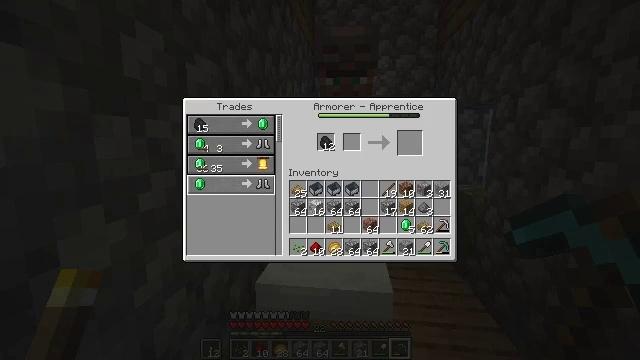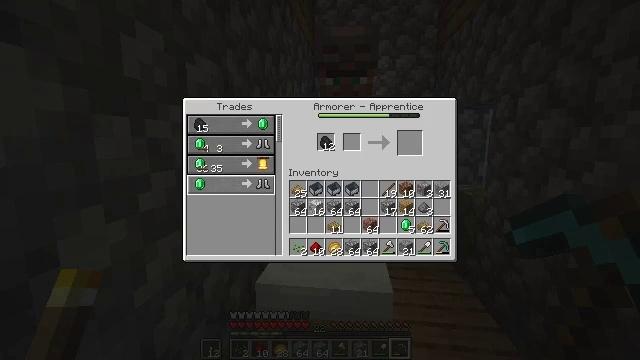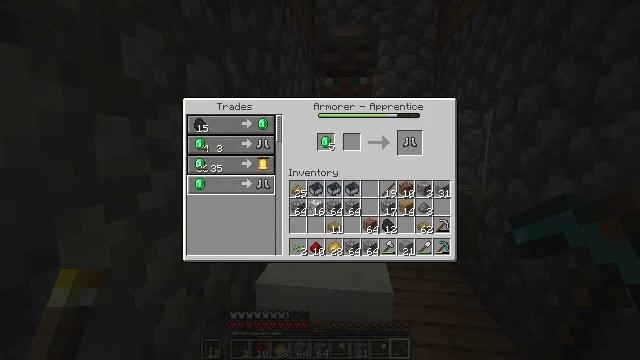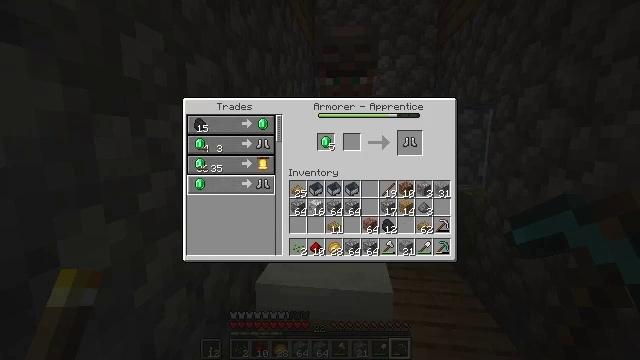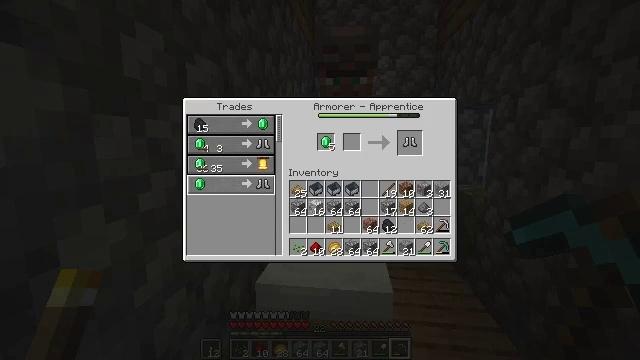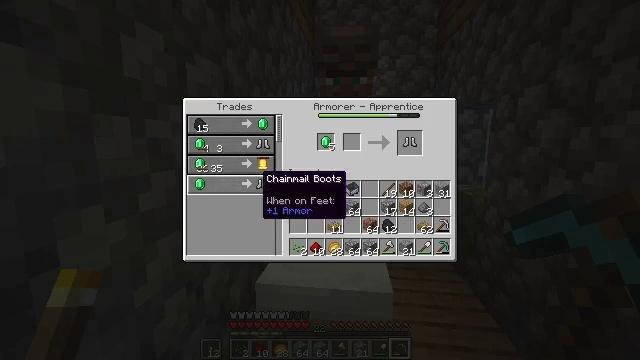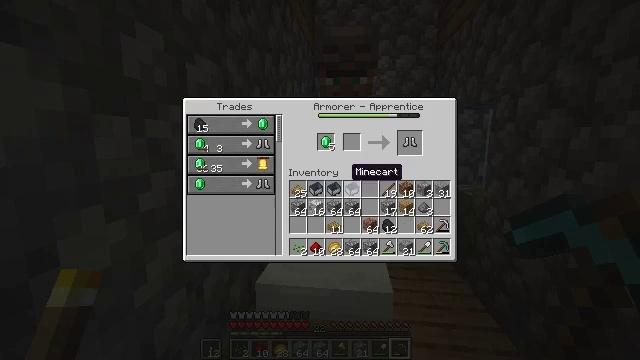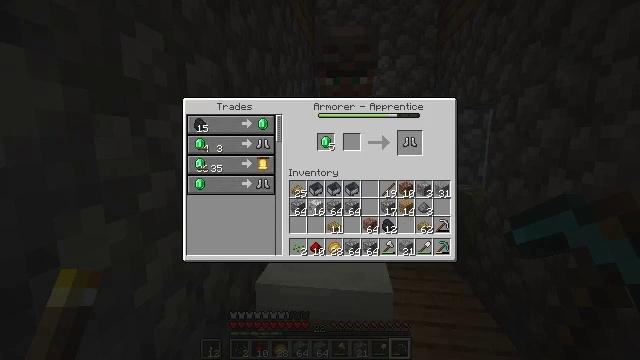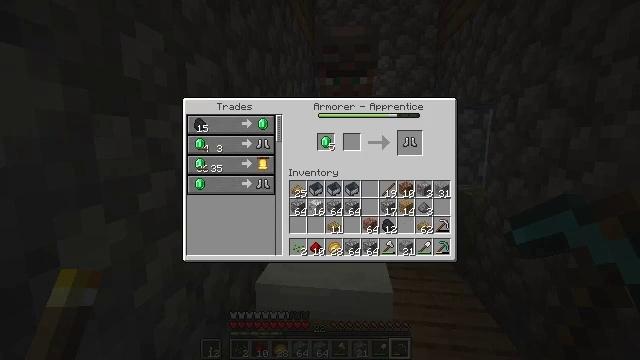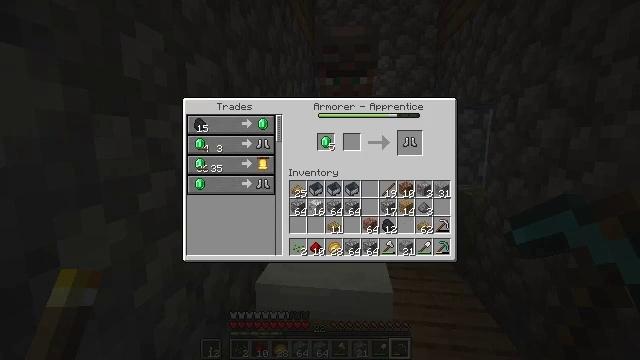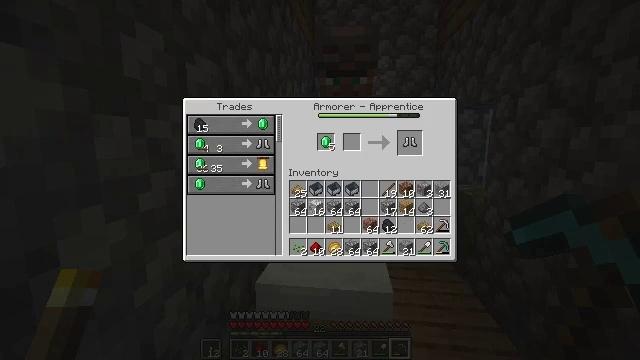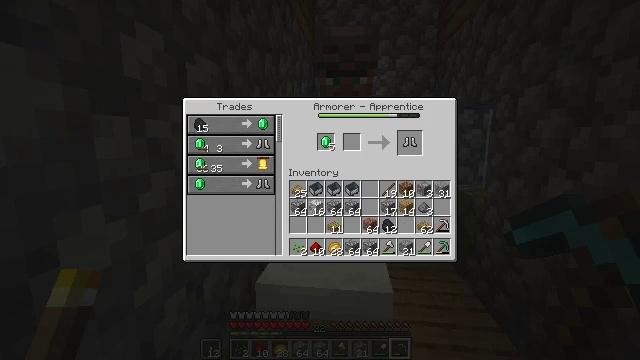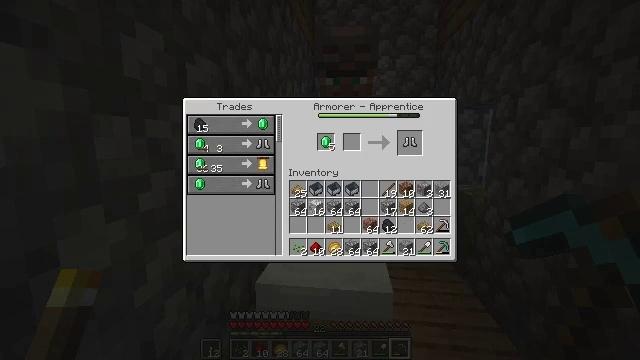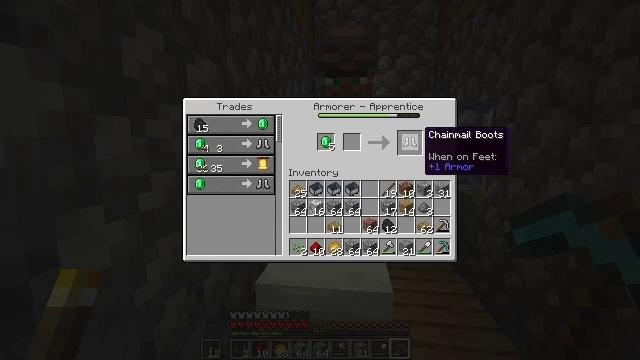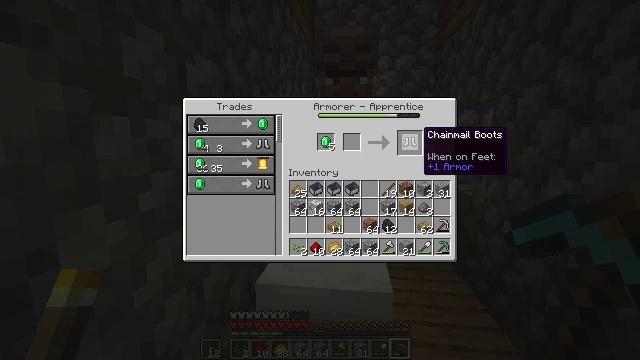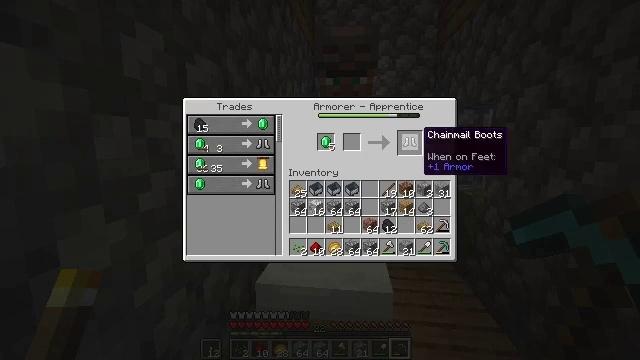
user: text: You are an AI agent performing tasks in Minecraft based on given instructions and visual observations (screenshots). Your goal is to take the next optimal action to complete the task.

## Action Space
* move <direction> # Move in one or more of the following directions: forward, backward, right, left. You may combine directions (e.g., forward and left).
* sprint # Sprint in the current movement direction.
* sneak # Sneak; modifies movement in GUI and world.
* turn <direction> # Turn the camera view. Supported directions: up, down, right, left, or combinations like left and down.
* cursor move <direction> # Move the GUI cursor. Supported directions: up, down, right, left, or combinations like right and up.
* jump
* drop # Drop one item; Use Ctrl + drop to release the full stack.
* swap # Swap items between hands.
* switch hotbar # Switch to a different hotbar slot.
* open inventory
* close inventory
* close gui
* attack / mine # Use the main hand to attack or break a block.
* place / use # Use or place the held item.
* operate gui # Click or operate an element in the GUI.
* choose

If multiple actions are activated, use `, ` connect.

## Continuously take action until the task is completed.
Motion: motion action
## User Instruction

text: Craft the chainmail boots.
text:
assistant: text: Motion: sneak
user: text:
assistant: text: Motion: sneak, operate gui
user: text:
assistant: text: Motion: sneak, operate gui
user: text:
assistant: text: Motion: sneak
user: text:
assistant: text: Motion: sneak, cursor move right
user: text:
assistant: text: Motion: sneak, cursor move right and up
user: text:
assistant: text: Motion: sneak, cursor move right and up
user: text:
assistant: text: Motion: sneak
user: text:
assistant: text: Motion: sneak
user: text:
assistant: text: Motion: sneak
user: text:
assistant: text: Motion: sneak
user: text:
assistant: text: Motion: sneak
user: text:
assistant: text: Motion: sneak
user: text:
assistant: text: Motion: sneak
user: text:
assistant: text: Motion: sneak
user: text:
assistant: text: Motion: sneak, operate gui
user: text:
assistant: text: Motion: sneak, operate gui
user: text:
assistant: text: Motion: sneak
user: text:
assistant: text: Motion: sneak
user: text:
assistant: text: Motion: sneak
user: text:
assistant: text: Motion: sneak